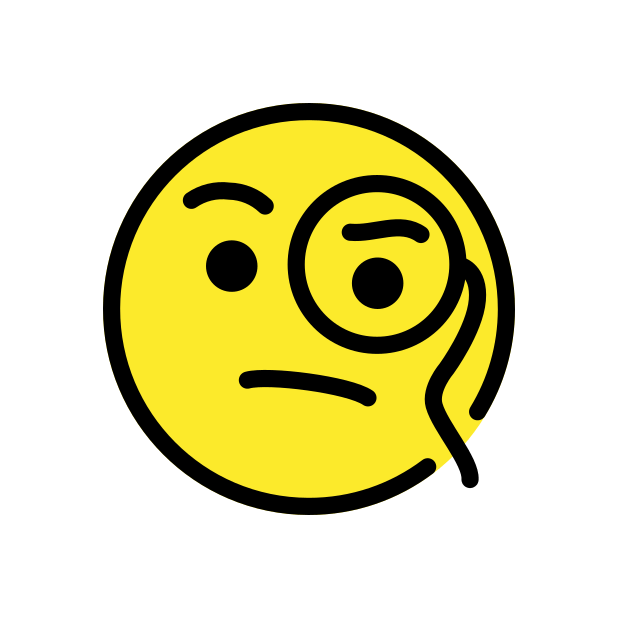
face with monocle